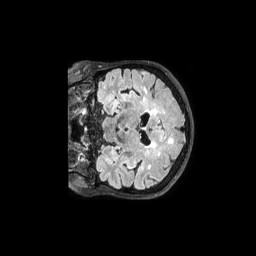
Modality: FLAIR
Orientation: coronal
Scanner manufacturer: philips
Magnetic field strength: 3 T
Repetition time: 4.8 s
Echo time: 0.34 s